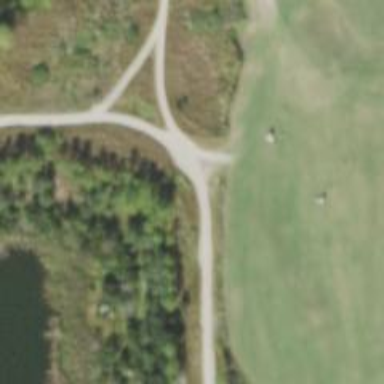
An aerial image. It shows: Pathway for golfing.